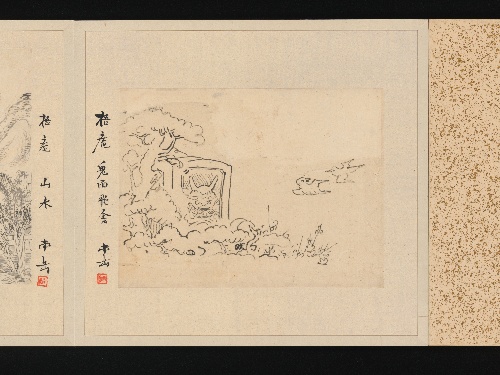
Artist: Tsubaki Chinzan|Watanabe Kazan|Takagi Goan
Artist bio: Japanese, 1801–1854|Japanese, 1793–1841|Japanese, active 19th century
Date: 19th century
Object type: Album of fifty-four sketches
Classification: Paintings
Medium: Album of fifty-four sketches; ink and color on paper
Culture: Japan
Period: Edo (1615–1868)–Meiji period (1868–1912)
Dimensions: Album: 11 7/16 × 12 3/8 × 3 13/16 in. (29 × 31.4 × 9.7 cm)
Department: Asian Art
Credit line: Mary Griggs Burke Collection, Gift of the Mary and Jackson Burke Foundation, 2015
Accession year: 2015
Repository: Metropolitan Museum of Art, New York, NY
Tags: Women|Horses|Birds|Flowers|Men